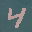
Label: 4